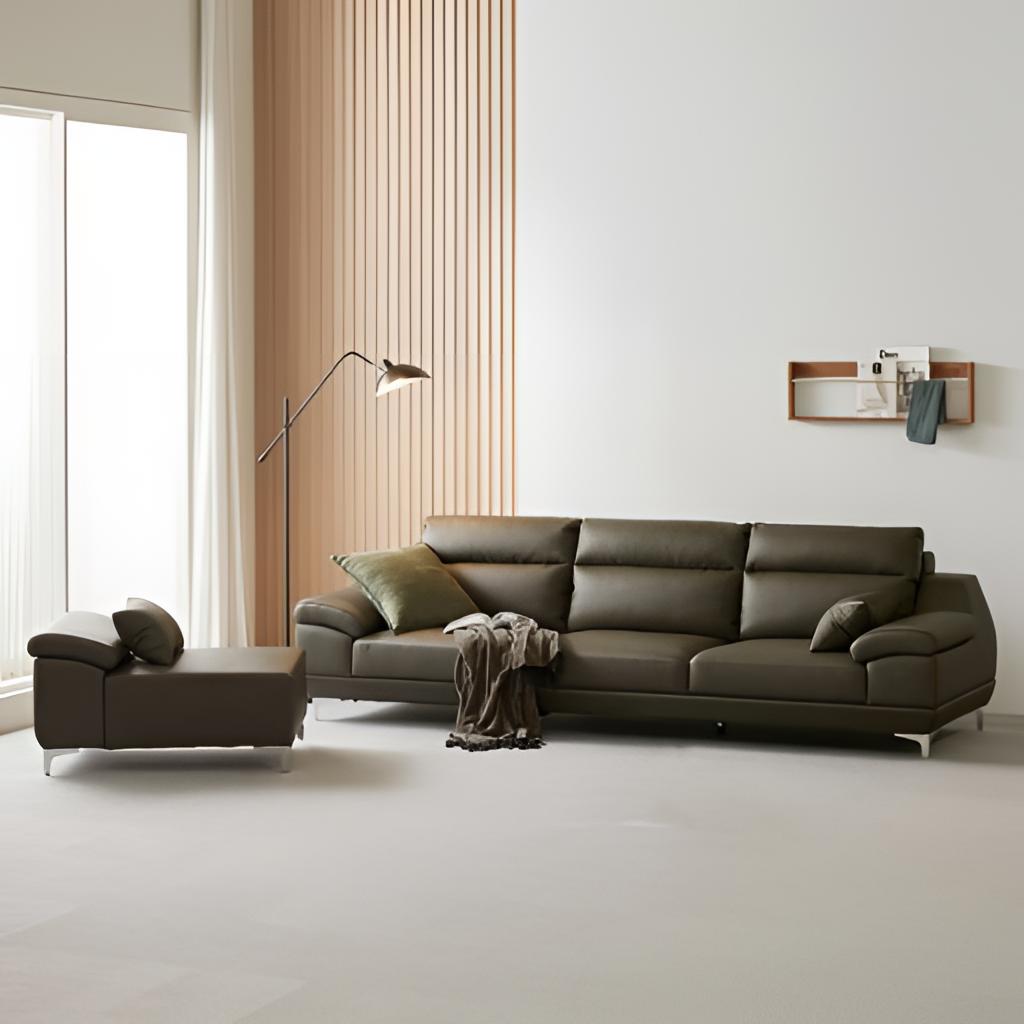
leather sectional sofa, living room, modern, carpet flooring, with solid pattern, cream paint wallpaper, with vertical wooden panel pattern